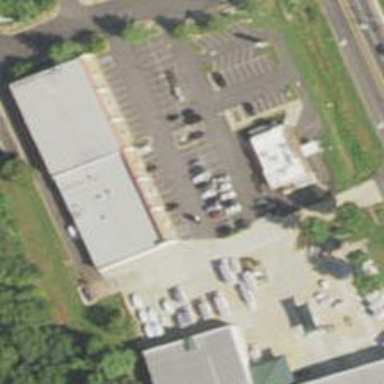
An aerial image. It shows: Veterinary facility.